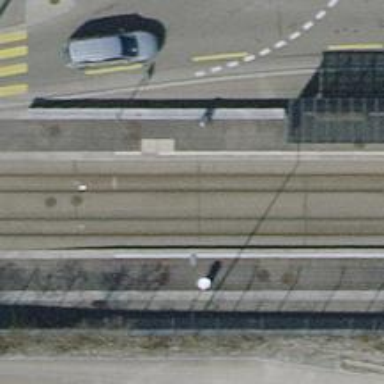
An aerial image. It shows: Tram stop with public transport stop position.